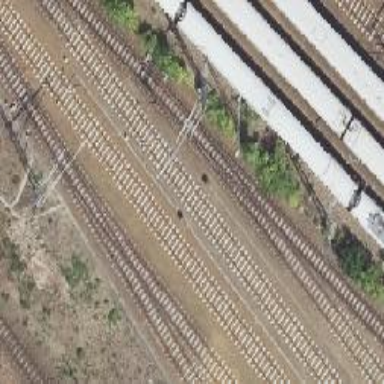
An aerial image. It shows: Rail yard with electrified contact lines for the railway.